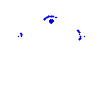
Particle: kaon